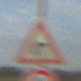
Verkehrszeichen: KurveRechts
Zusatzzeichen unten: Geschwindigkeit5
Umgebung: Outdoor, Nature
Tageszeit: SunriseSunset
Wetter: PartlyCloudy
Licht: Natural
Jahreszeit: NotSpecified
Kontrast: MediumContrast